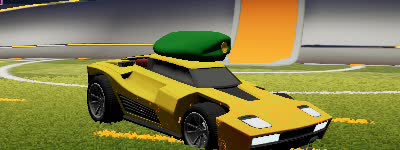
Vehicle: breakout